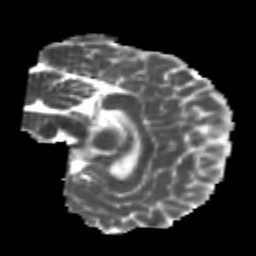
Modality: MD
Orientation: sagittal
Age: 22
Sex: male
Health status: healthy
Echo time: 0.074 s